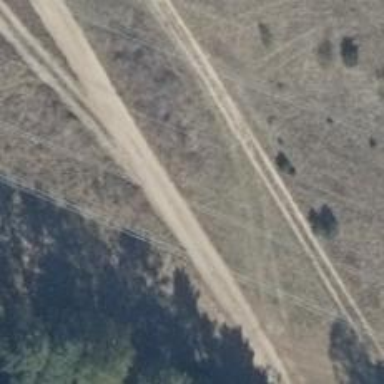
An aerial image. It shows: Sandy track road with grade4 tracktype.